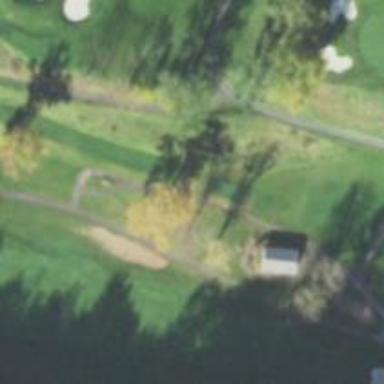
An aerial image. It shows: Pathway for golfing.